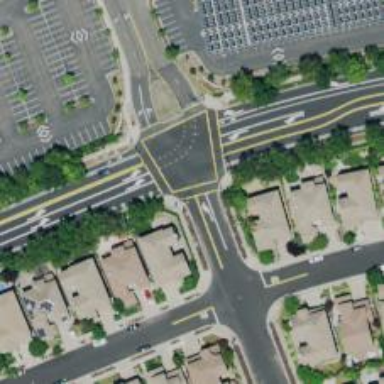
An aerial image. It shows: Marked footway crossing with lines.